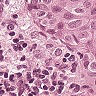
Metastatic tissue present: yes